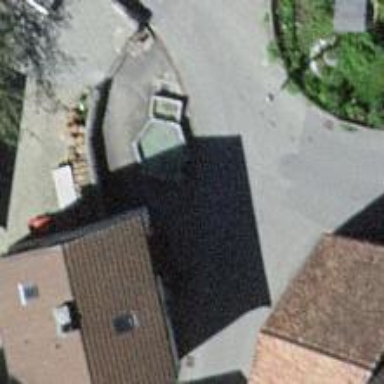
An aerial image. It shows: Fountain.